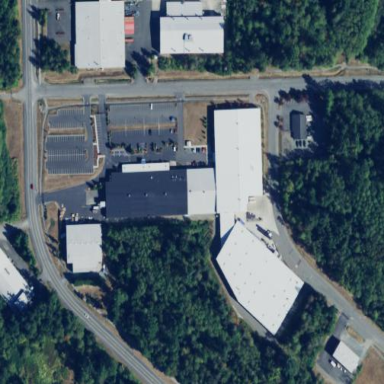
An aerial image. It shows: Manufacturing building.